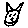
Label: cat